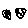
Label: moon